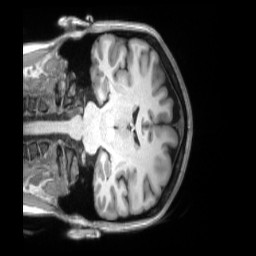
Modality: T1w
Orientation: coronal
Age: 28
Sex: female
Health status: ill
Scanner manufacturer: siemens
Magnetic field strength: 3 T
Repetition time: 2.2 s
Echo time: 0.00157 s